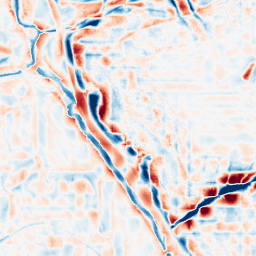
Category: wavelet
Decomposition family: wavelet_biorthogonal
Decomposition parameters: wavelet: bior2.4
level: 4
Upsampling method: quadratic
Upsampling parameters: scale: 2
Upsampling scale: 2